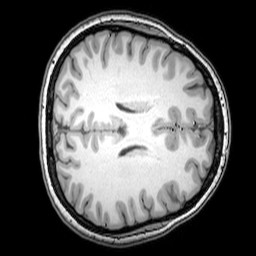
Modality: T1w
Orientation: axial
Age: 24
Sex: female
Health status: healthy
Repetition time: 0.081 s
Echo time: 0.037 s